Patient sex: F
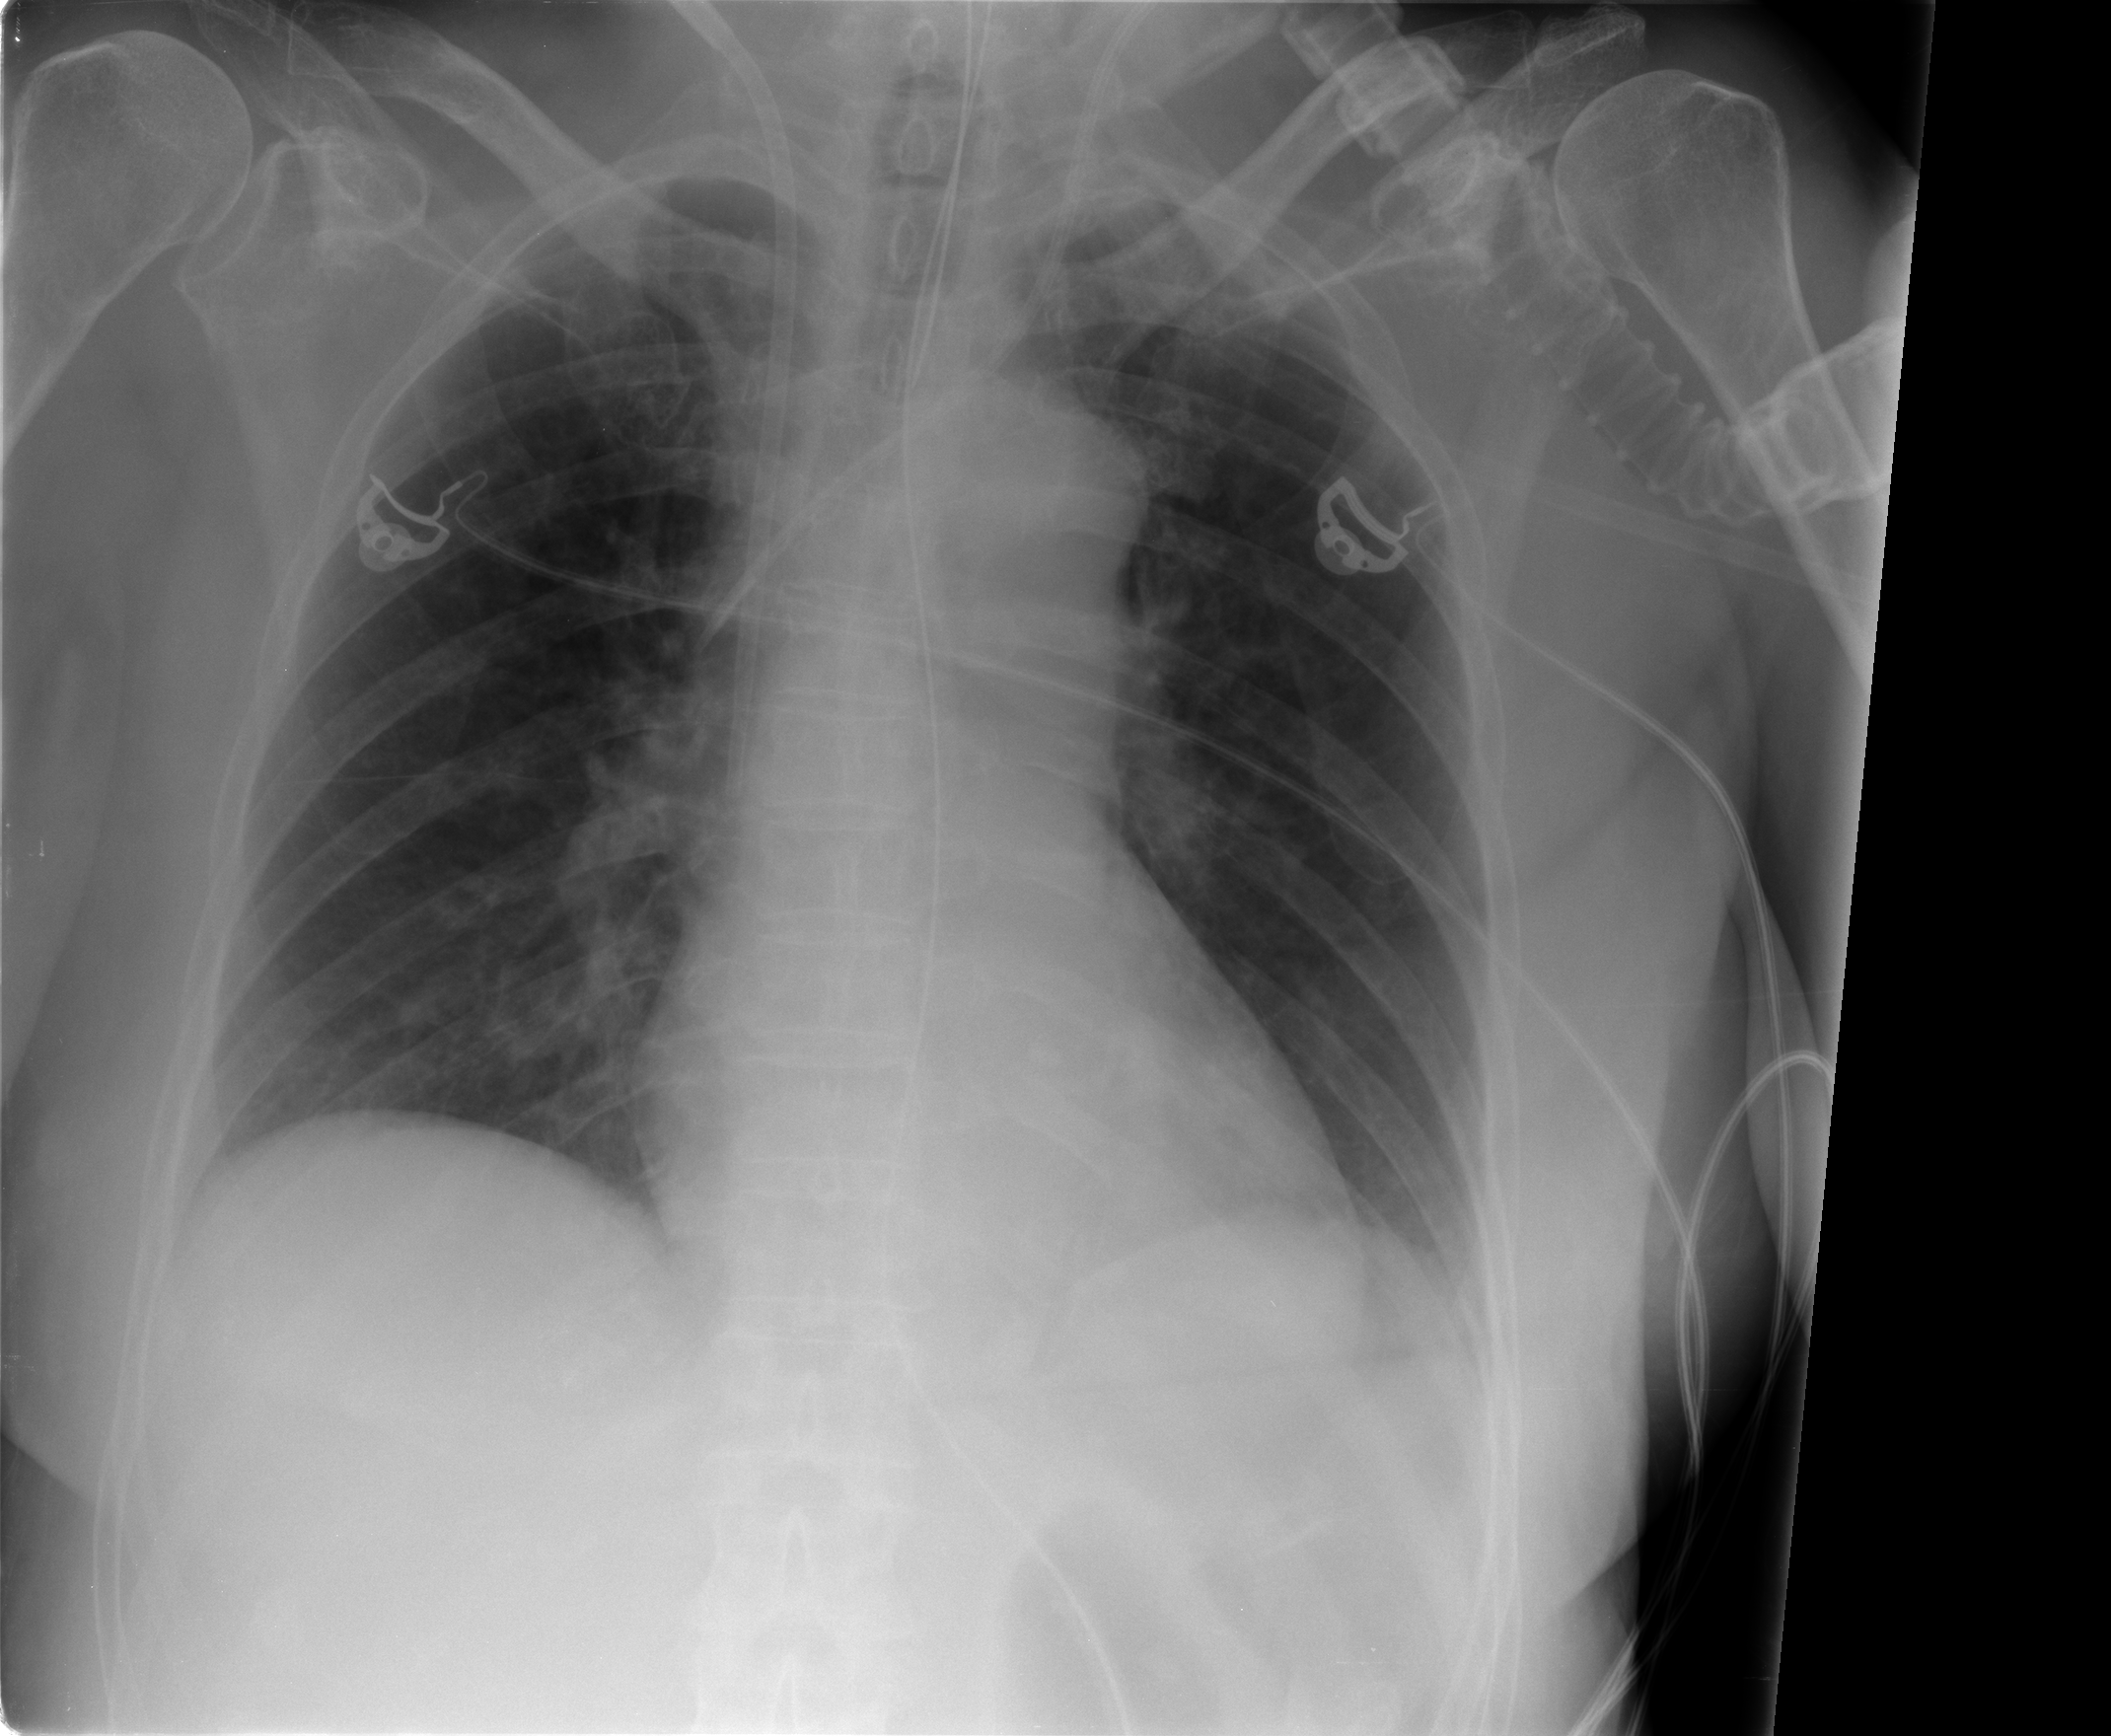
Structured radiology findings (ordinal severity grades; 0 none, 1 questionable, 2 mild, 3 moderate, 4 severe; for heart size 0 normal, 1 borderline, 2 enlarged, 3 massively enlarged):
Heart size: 0
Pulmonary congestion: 0
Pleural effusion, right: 0
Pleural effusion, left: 0
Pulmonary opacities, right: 0
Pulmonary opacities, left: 0
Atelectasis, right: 1
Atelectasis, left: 0